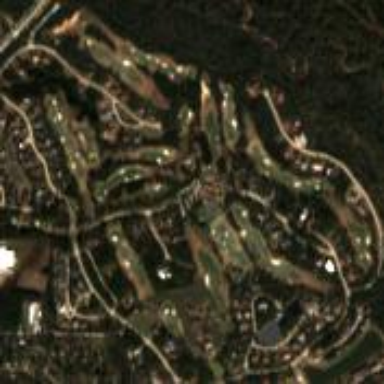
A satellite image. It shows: Golf course.